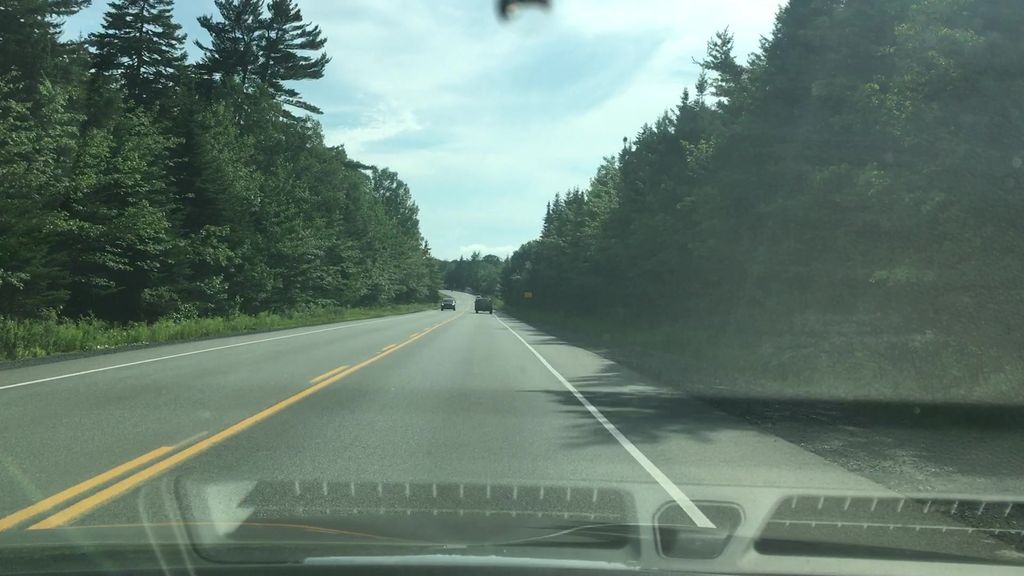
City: halifax